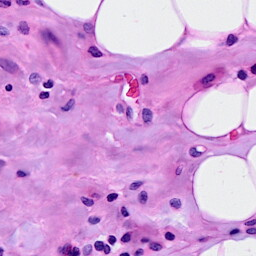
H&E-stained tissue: Breast